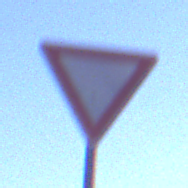
Verkehrszeichen: VorfahrtGewaehren
Umgebung: Outdoor, Nature
Tageszeit: SunriseSunset
Wetter: Clear
Licht: Natural
Jahreszeit: NotSpecified
Kontrast: LowContrast